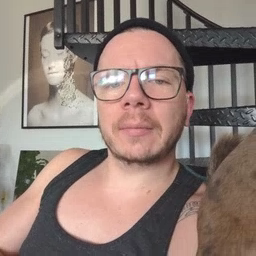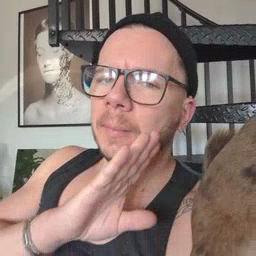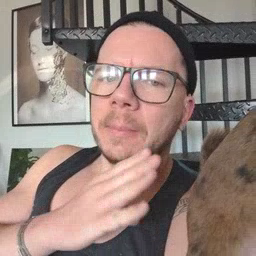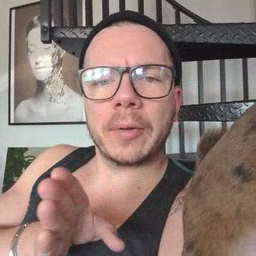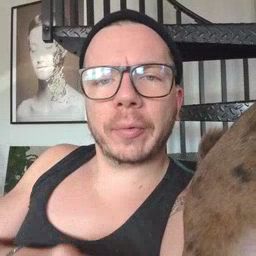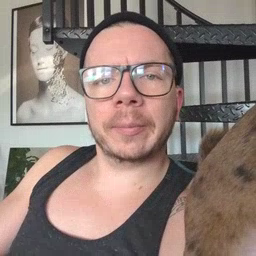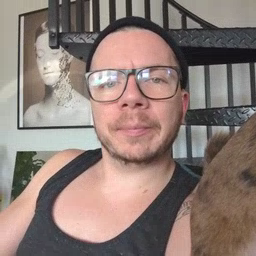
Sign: bedroom